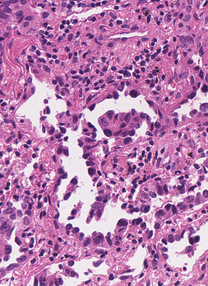
Tumor epithelial tissue: yes
Tumor-associated stroma tissue: yes
Normal tissue: no